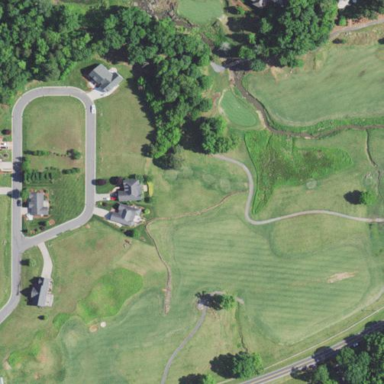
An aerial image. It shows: Rough area on grassy golf course.